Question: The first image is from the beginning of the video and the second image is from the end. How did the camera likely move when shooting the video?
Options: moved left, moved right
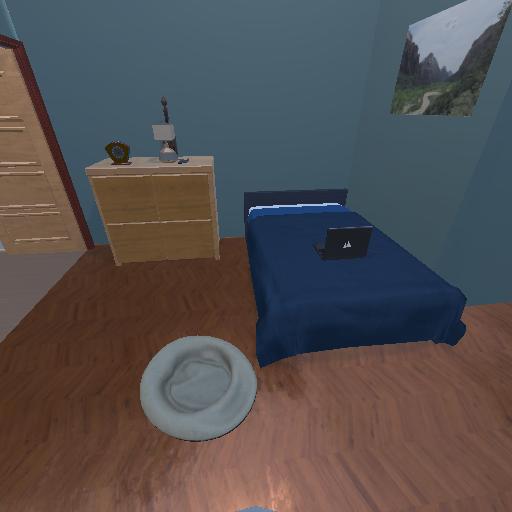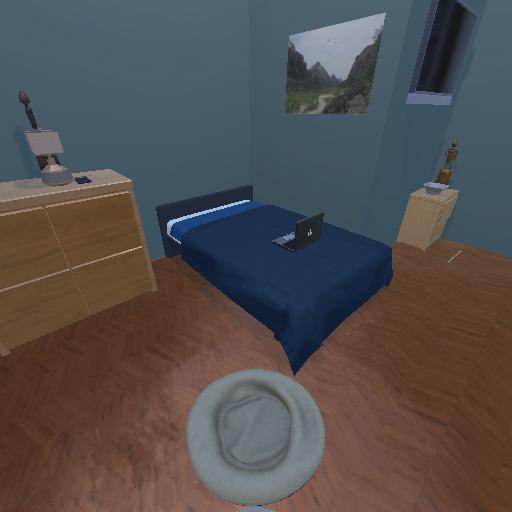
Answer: moved left